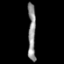
Tissue: prostate
Cell type: Fibroblasts
Senescence score: 0.6958
Nuclear area (px): 432
Mean DAPI intensity: 140.944